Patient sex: F
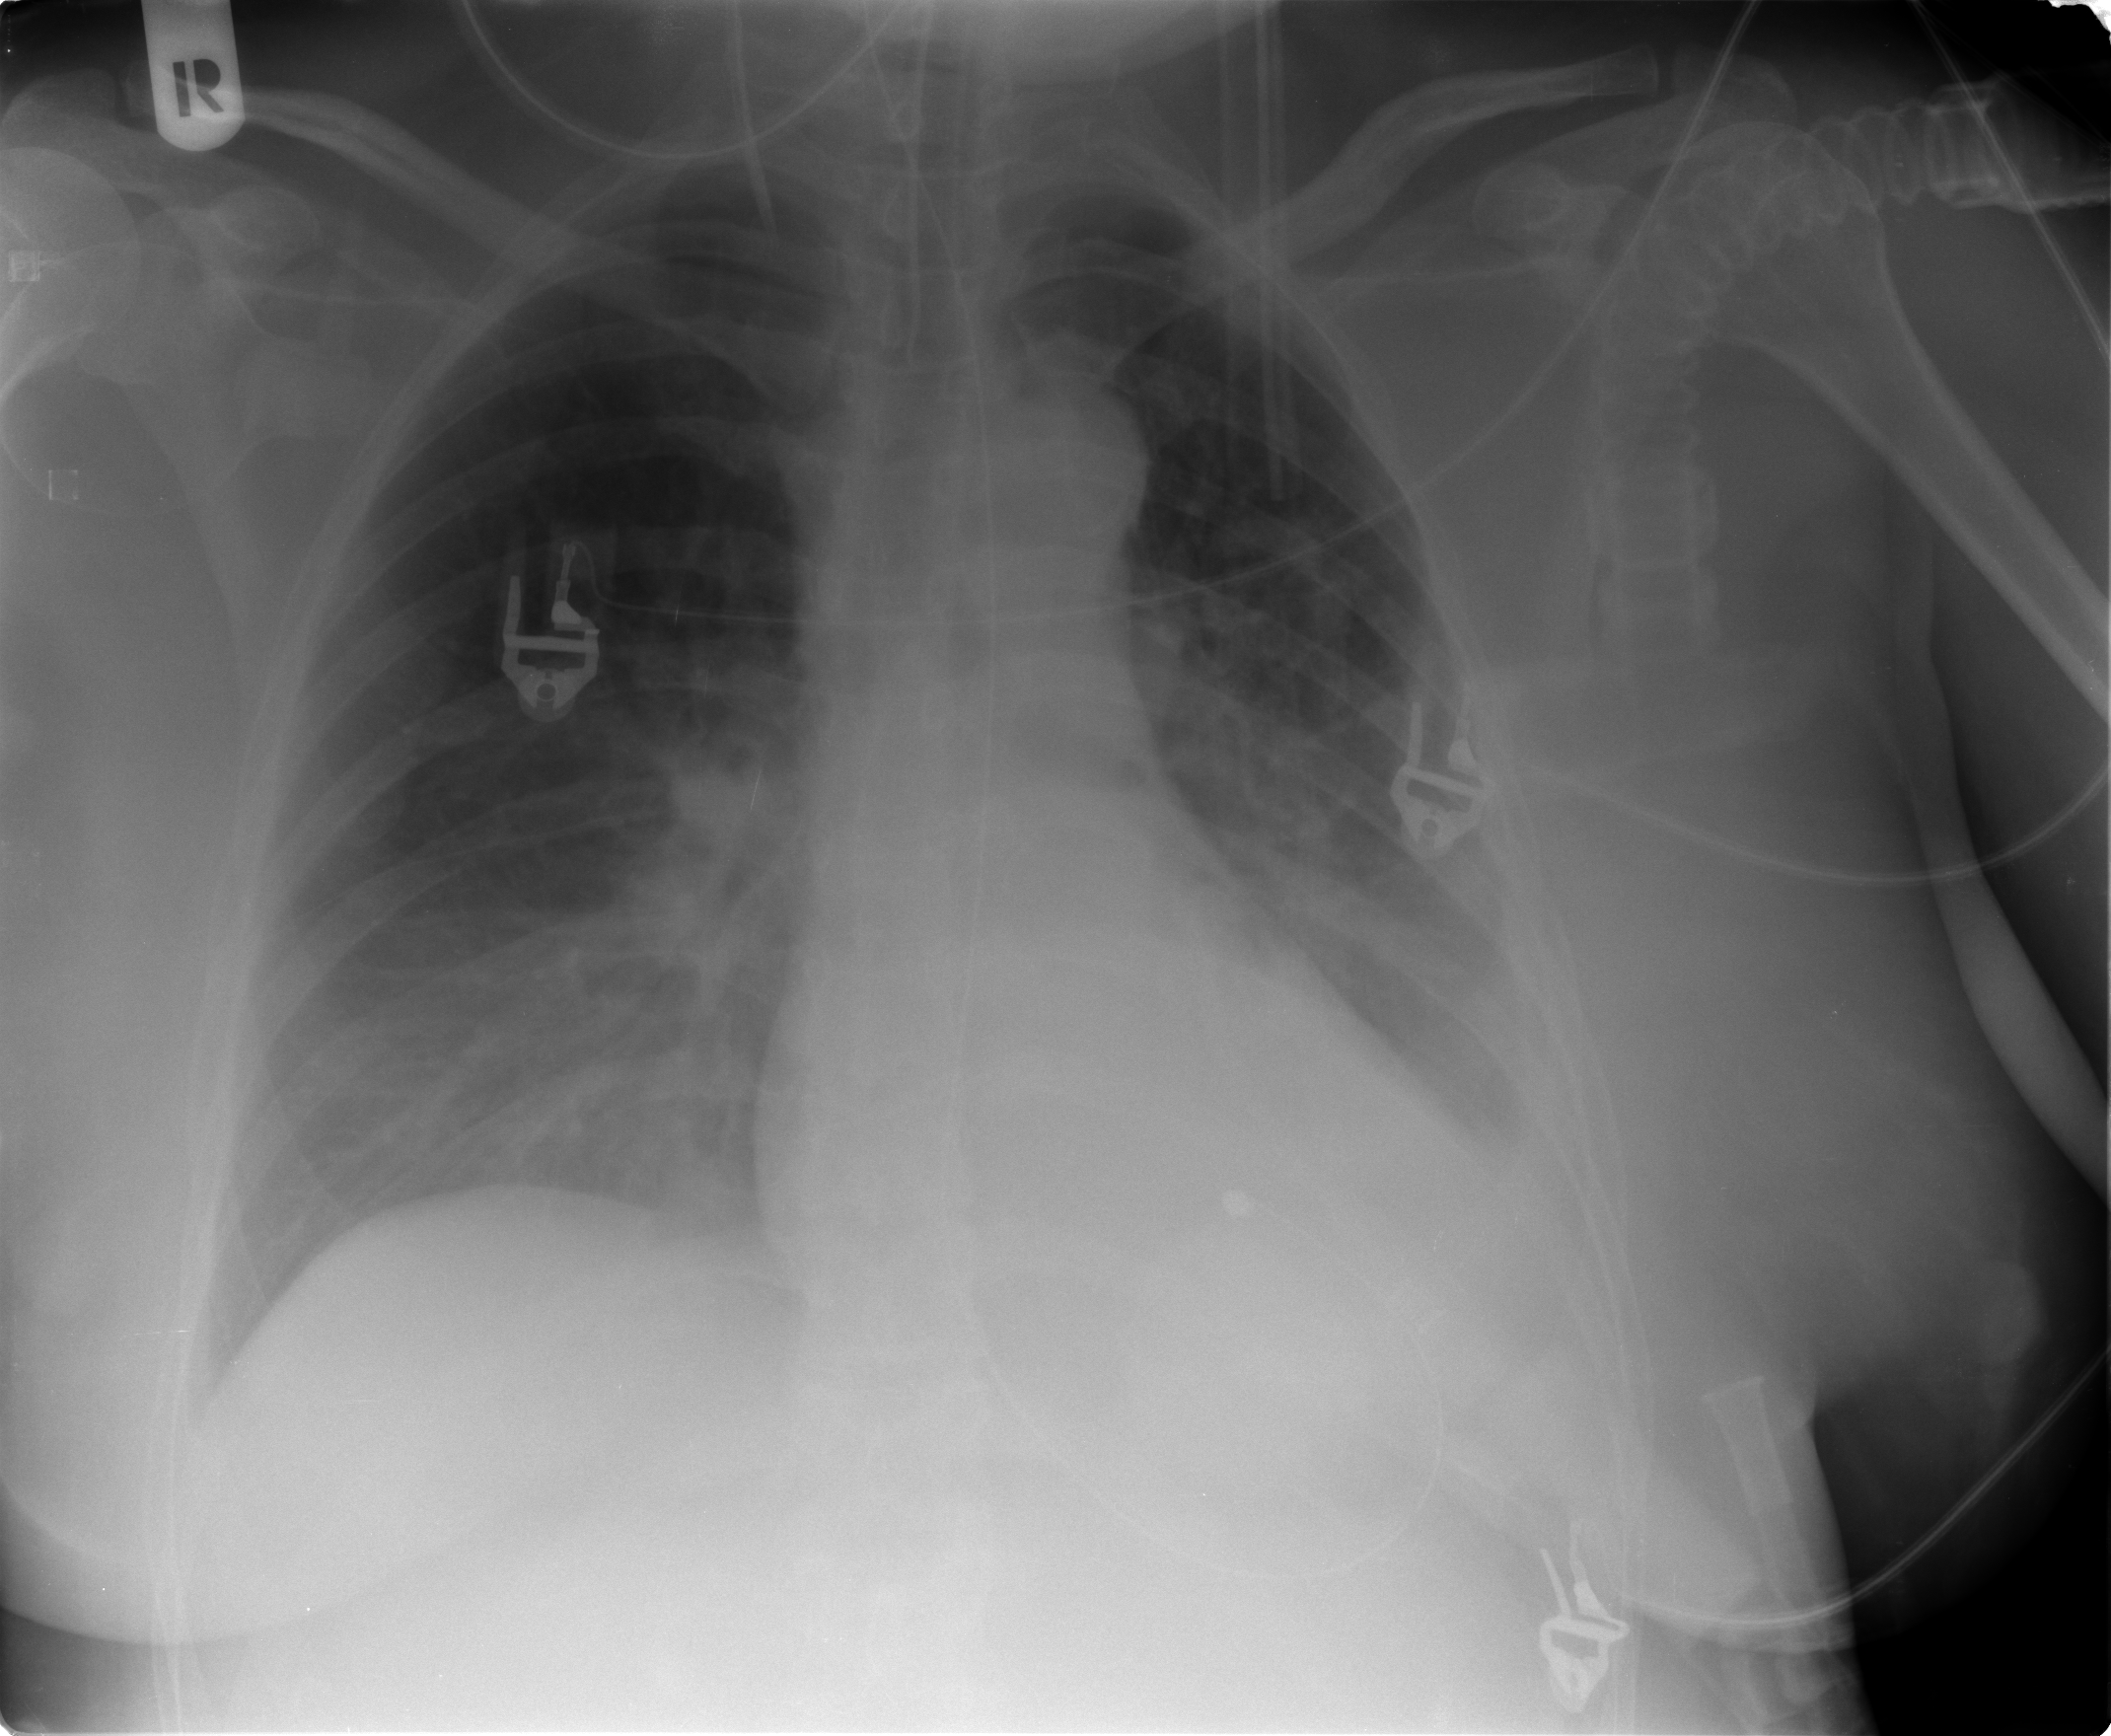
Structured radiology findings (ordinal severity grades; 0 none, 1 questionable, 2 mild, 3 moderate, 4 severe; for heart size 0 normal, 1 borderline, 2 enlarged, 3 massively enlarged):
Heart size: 0
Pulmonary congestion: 0
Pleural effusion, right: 0
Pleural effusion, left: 1
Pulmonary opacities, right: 0
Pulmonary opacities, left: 0
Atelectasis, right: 2
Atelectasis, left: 2